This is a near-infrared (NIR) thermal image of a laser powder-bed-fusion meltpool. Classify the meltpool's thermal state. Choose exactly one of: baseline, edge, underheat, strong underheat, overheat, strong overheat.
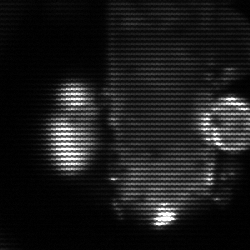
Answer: strong underheat